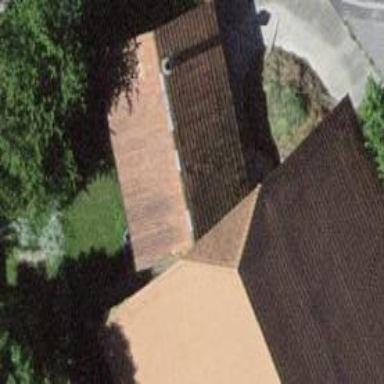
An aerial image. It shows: Sty building.